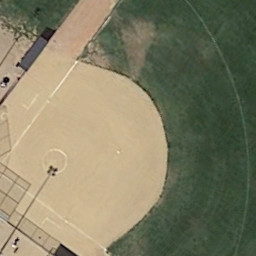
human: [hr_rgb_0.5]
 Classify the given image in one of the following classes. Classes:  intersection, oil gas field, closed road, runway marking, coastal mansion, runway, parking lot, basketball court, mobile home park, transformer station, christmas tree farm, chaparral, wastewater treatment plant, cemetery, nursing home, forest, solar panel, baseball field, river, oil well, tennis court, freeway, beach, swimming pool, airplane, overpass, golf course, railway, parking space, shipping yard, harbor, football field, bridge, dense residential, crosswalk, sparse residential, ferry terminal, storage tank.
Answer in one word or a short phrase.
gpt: baseball field